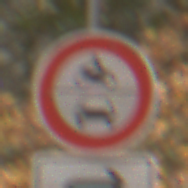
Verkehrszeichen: VerbotKraftfahrzeuge
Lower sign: RichtungsangabeDurchPfeile5
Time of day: MorningAfternoon
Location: Outdoor (Nature)
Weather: Overcast
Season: Autumn
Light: Natural